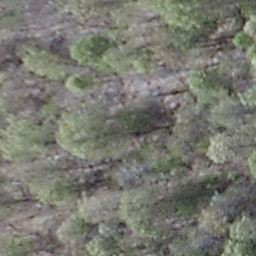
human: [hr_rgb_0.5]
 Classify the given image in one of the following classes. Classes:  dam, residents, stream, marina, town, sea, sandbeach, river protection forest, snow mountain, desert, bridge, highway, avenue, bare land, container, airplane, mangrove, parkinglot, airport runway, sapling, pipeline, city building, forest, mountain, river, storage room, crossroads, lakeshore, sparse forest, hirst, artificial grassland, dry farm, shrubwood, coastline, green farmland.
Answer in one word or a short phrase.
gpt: shrubwood